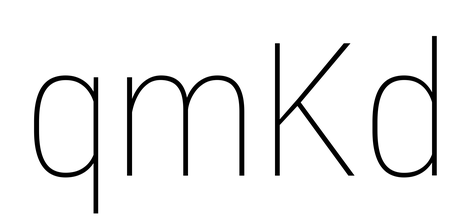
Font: Roboto_Condensed_Thin